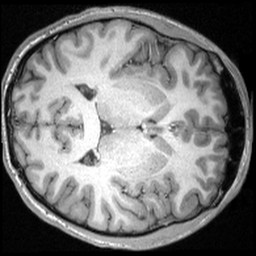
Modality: T1w
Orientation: axial